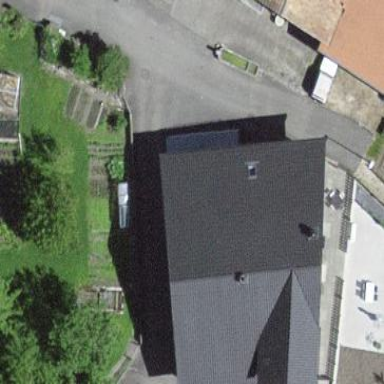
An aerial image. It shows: Residential building.